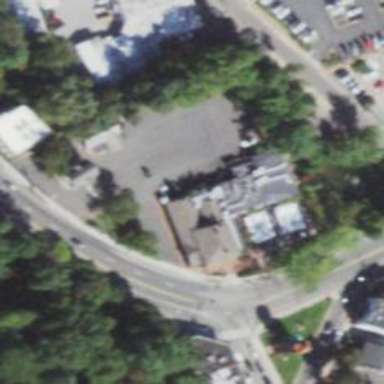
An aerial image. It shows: Retail building.